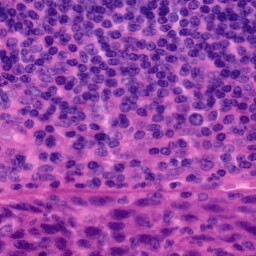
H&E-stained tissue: Tonsil